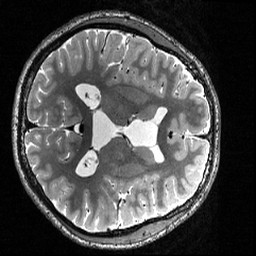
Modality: T2w
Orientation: axial
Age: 19
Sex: male
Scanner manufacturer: siemens
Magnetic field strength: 3 T
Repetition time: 3.2 s
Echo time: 0.56 s